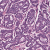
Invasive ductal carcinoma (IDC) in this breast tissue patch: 1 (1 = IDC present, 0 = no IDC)